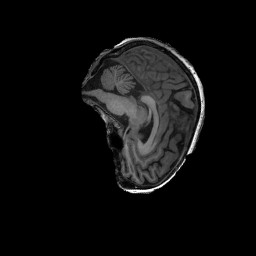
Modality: T1w
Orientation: sagittal
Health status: ill
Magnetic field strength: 3 T